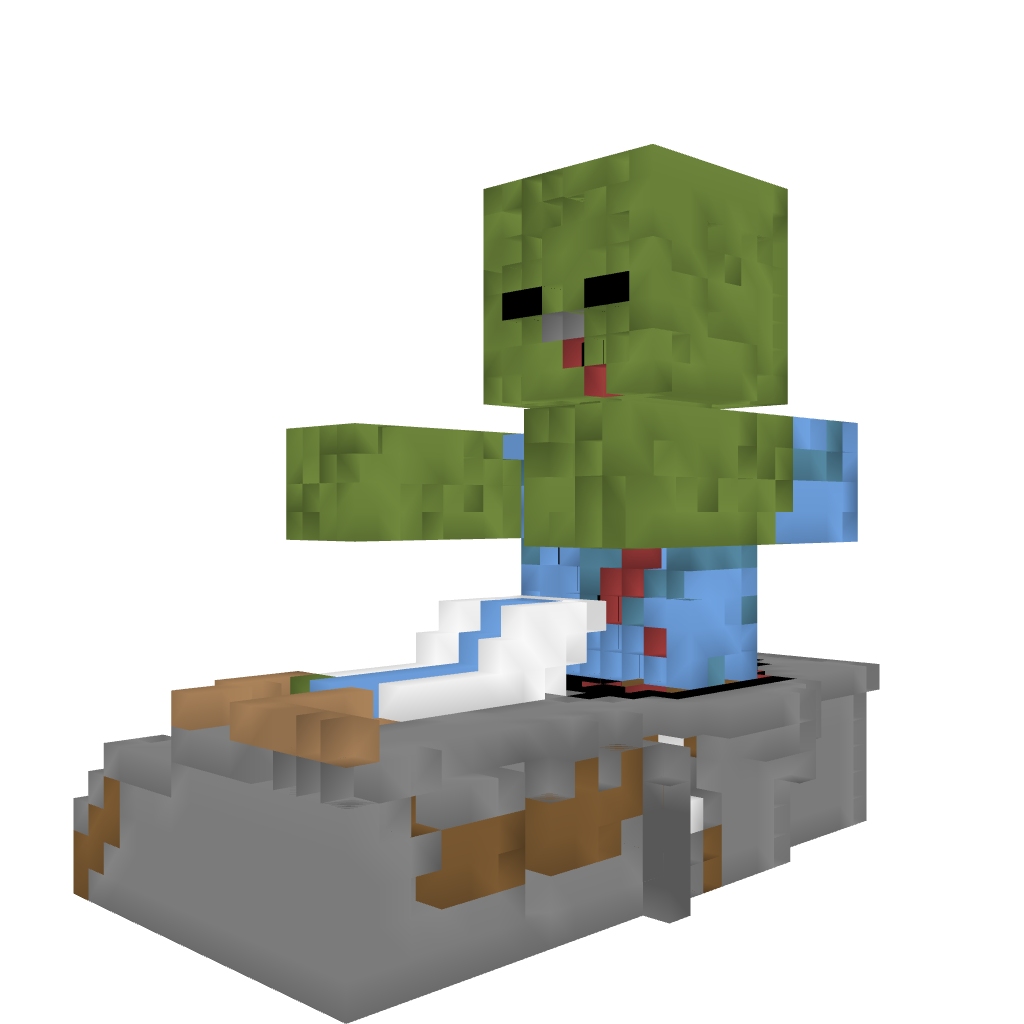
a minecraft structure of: Small zombie 20% earth below